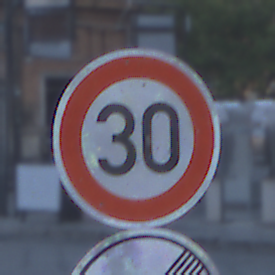
Verkehrszeichen: Geschwindigkeit30
Zusatzzeichen unten: EndeUeberholverbot
Umgebung: Outdoor, Urban
Tageszeit: SunriseSunset
Wetter: PartlyCloudy
Licht: Natural
Jahreszeit: NotSpecified
Kontrast: LowContrast